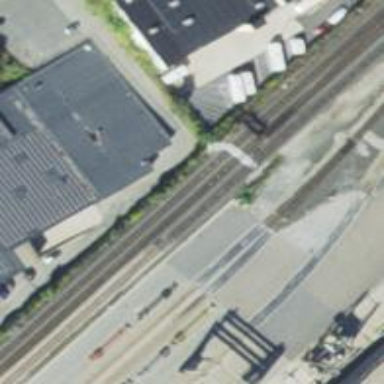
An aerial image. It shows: Railway track.